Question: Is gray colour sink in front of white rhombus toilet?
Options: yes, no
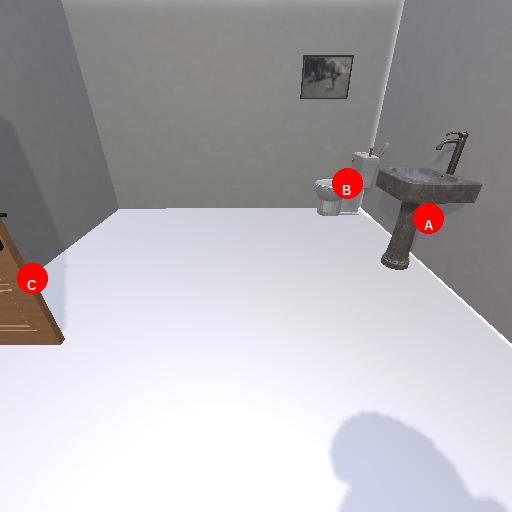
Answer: yes